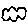
Label: cloud